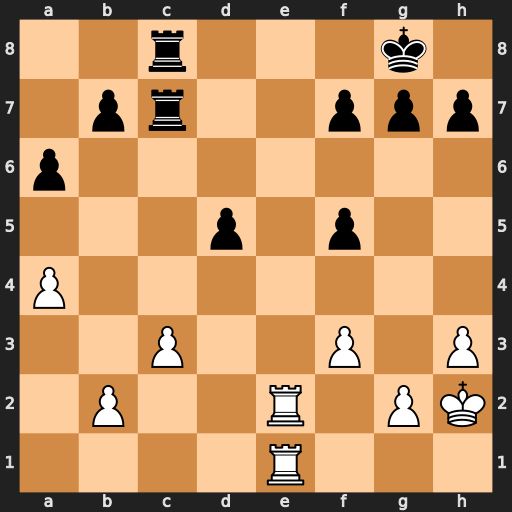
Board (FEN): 2r3k1/1pr2ppp/p7/3p1p2/P7/2P2P1P/1P2R1PK/4R3
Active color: w
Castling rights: -
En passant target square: -
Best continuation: Re8+ Rxe8 Rxe8#